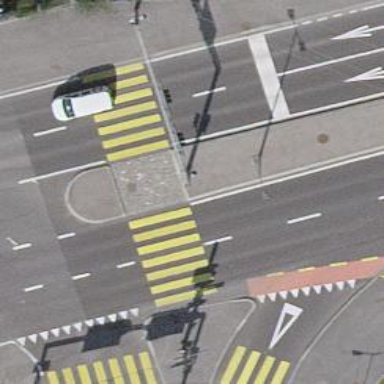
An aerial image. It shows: Traffic calming island.